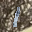
Label: 1